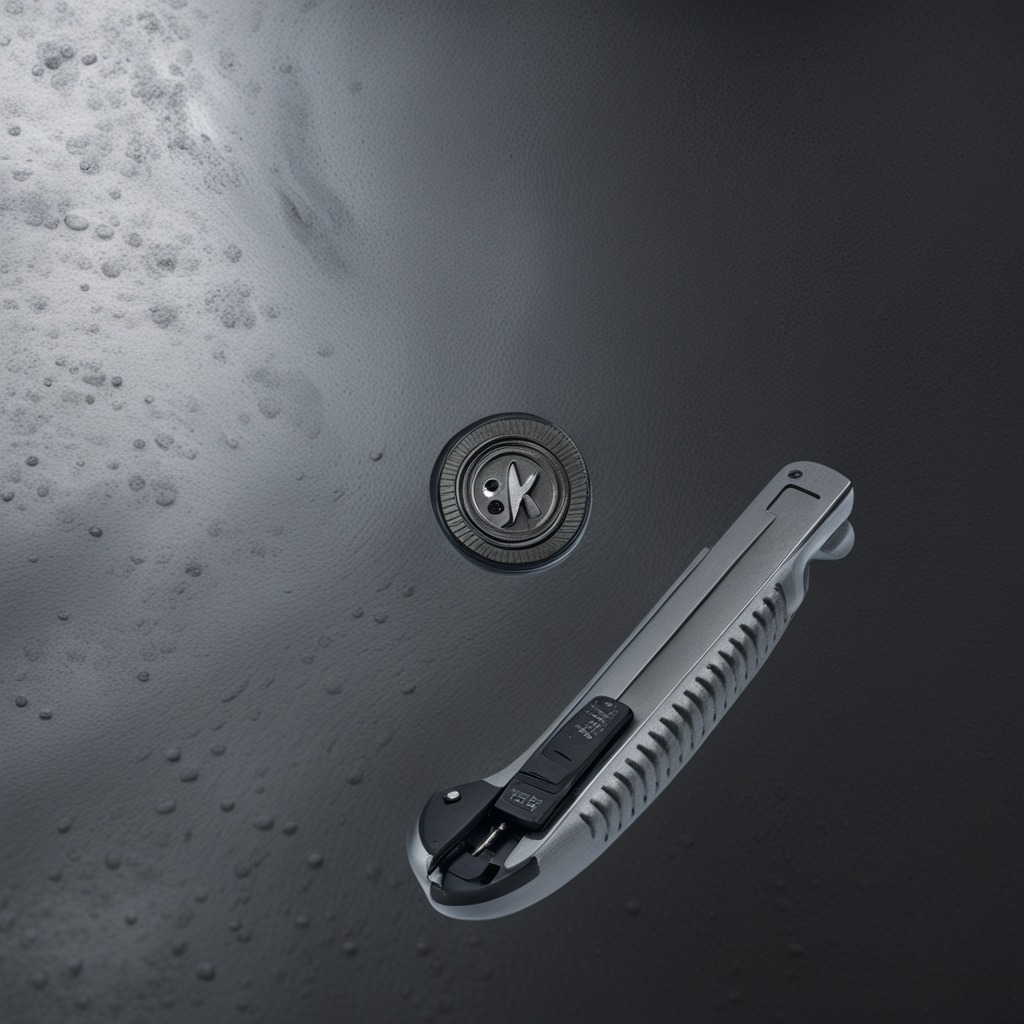
A utility knife lies on a cold steel table in a mining workshop.